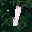
Label: 1